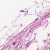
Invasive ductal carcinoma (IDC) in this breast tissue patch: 0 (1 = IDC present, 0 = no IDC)